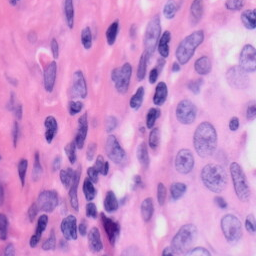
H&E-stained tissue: Skin